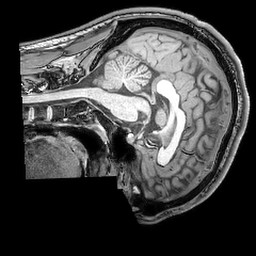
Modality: T1w
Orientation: sagittal
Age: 18
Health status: ill
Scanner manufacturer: philips
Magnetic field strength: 3 T
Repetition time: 0.007 s
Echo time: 0.003501 s